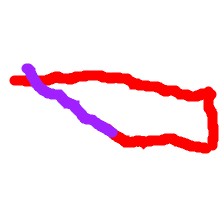
Shape: trapezoid